Interaction volume radius: 10 \u00c5
Interaction volume height: 30 \u00c5
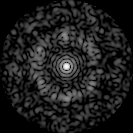
Disorder parameter: 0.7947